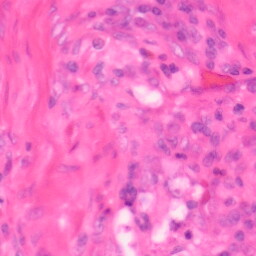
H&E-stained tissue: Colon